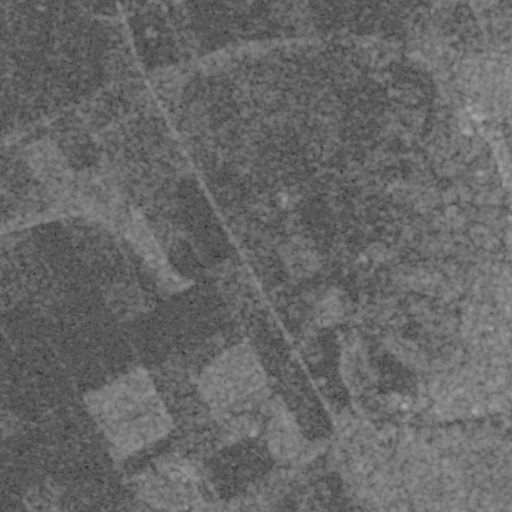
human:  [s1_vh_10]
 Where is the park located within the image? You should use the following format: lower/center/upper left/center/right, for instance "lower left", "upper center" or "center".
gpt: The park is located in the upper right of the image.
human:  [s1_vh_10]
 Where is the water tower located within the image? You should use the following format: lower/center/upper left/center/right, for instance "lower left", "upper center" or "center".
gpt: The water tower is located in the lower center of the image.
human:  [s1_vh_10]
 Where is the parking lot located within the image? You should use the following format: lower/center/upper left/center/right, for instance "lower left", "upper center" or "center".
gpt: There is no parking lot in the image.

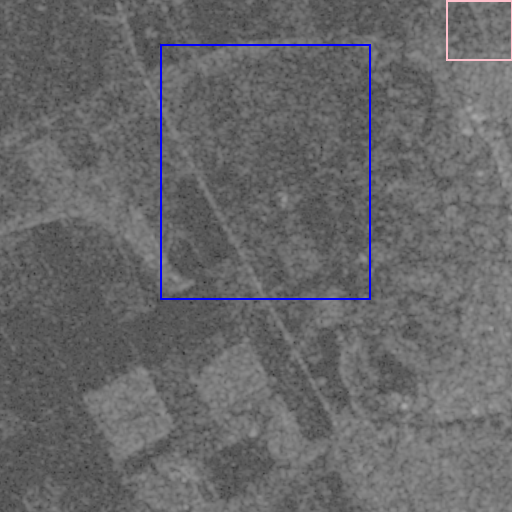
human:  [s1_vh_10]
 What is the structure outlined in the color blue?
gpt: The structure outlined in blue is a crop field.
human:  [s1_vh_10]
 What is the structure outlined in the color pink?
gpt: The structure outlined in pink is a park.
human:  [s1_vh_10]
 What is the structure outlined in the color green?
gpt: There is no green outline.